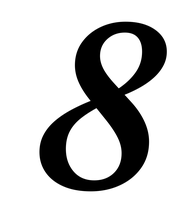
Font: LibreCaslonText-Italic_SemiBold_Italic